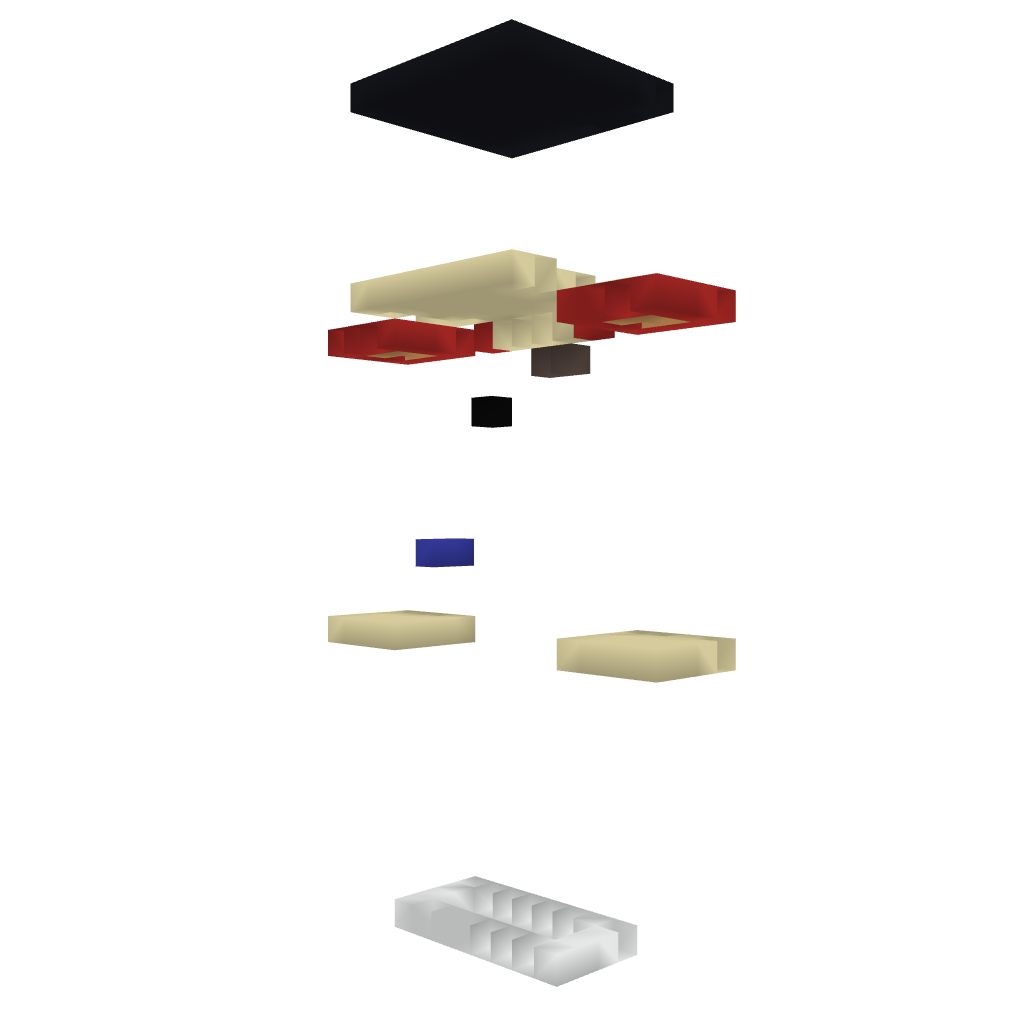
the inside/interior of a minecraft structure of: My Statue